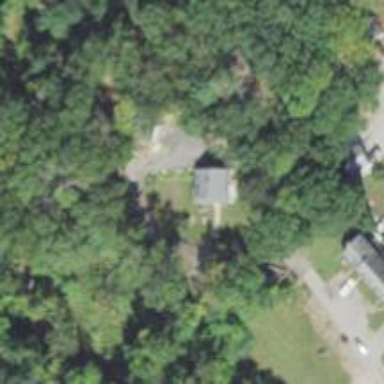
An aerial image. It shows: Residential driveway.